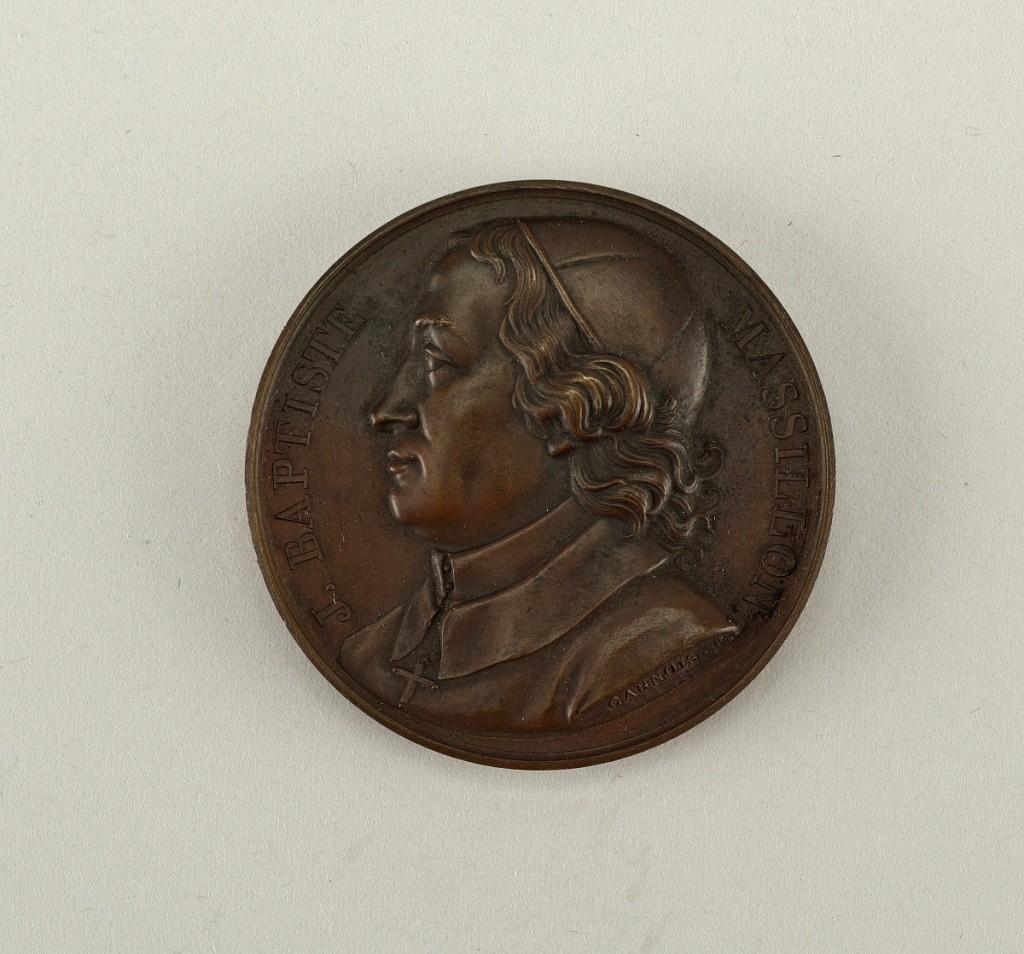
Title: Galerie métallique des grands hommes français (Great Men of France)
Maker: François Augustine Cannois, French, 1787 - 1859
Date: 1819
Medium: Cast bronze
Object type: Medal
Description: Bust of Jean-Baptiste Massillon (1663- 1742).